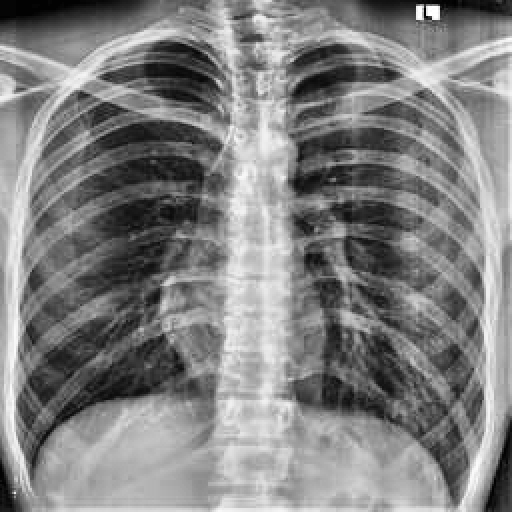
Finding: NORMAL